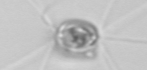
Label: Chaetoceros